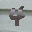
Label: 4